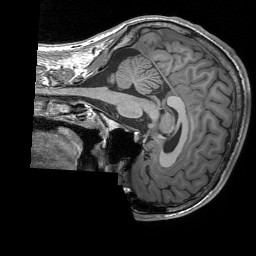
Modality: T1w
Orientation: sagittal
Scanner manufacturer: siemens
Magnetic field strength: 3 T
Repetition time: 1.76 s
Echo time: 0.0022 s